Aerial crown-view tile of a tropical tree (Barro Colorado Island, Panama), acquired 20250616:
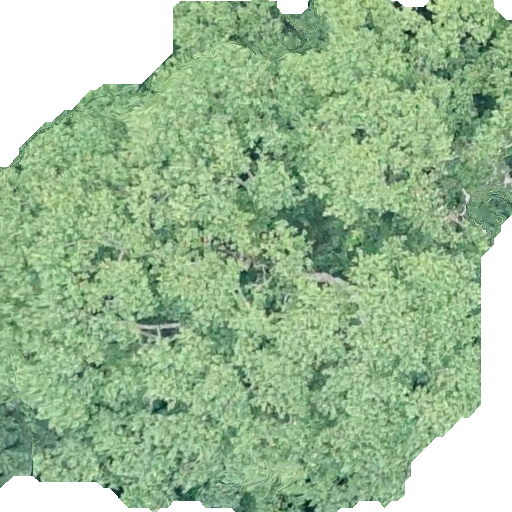
Species: Hieronyma alchorneoides
GBIF accepted scientific name: Hieronyma alchorneoides
Crown area: 371.824 m²